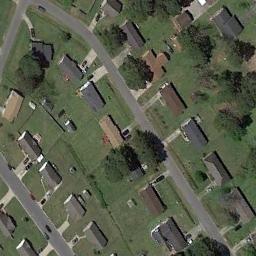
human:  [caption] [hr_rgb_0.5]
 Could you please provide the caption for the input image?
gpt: There are many buildings of different shapes and sizes in medium residential area .

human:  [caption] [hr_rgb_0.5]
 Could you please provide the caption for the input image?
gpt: Houses in medium-sized residential areas are built on either side .

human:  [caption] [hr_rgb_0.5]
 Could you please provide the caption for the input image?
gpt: The medium residential area has some neatly arranged houses on the grass and some roads go through the medium residential area .

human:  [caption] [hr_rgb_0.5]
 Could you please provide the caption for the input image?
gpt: The medium residential is on the grass next to the road .

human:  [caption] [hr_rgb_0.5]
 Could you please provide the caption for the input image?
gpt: There are many buildings on green lawns on the medium residential area .